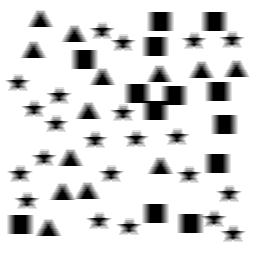
Squares: 13
Triangles: 13
Stars: 22
Total shapes: 48